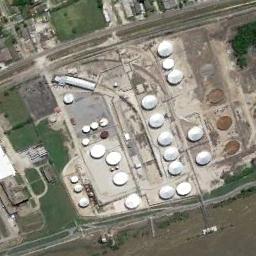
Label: storage_tank